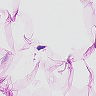
Metastatic tissue present: no